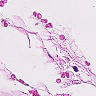
Metastatic tissue present: no